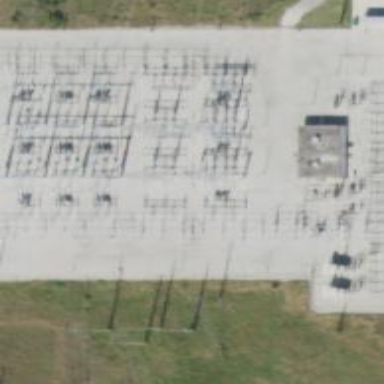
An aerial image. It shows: Switch for power supply.